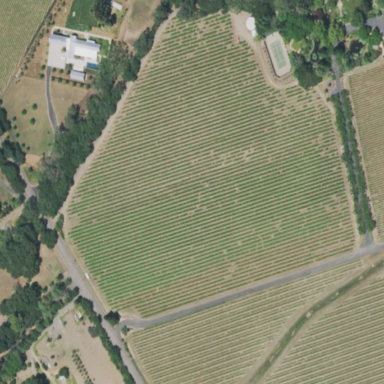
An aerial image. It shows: Vineyard with grape crops.